Aerial crown-view tile of a tropical tree (Barro Colorado Island, Panama), acquired 20241216:
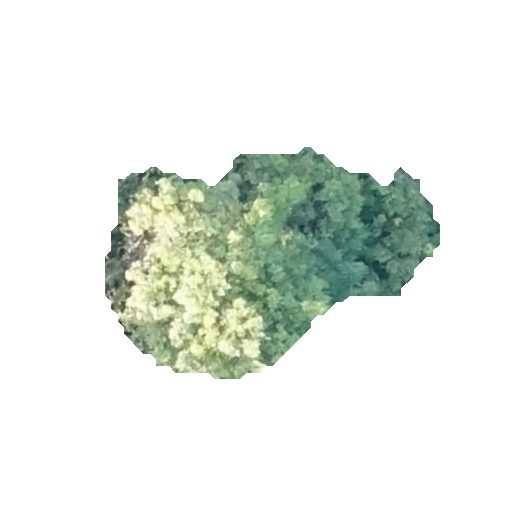
Species: Tabebuia rosea
GBIF accepted scientific name: Tabebuia rosea
Crown area: 75.817 m²